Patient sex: F
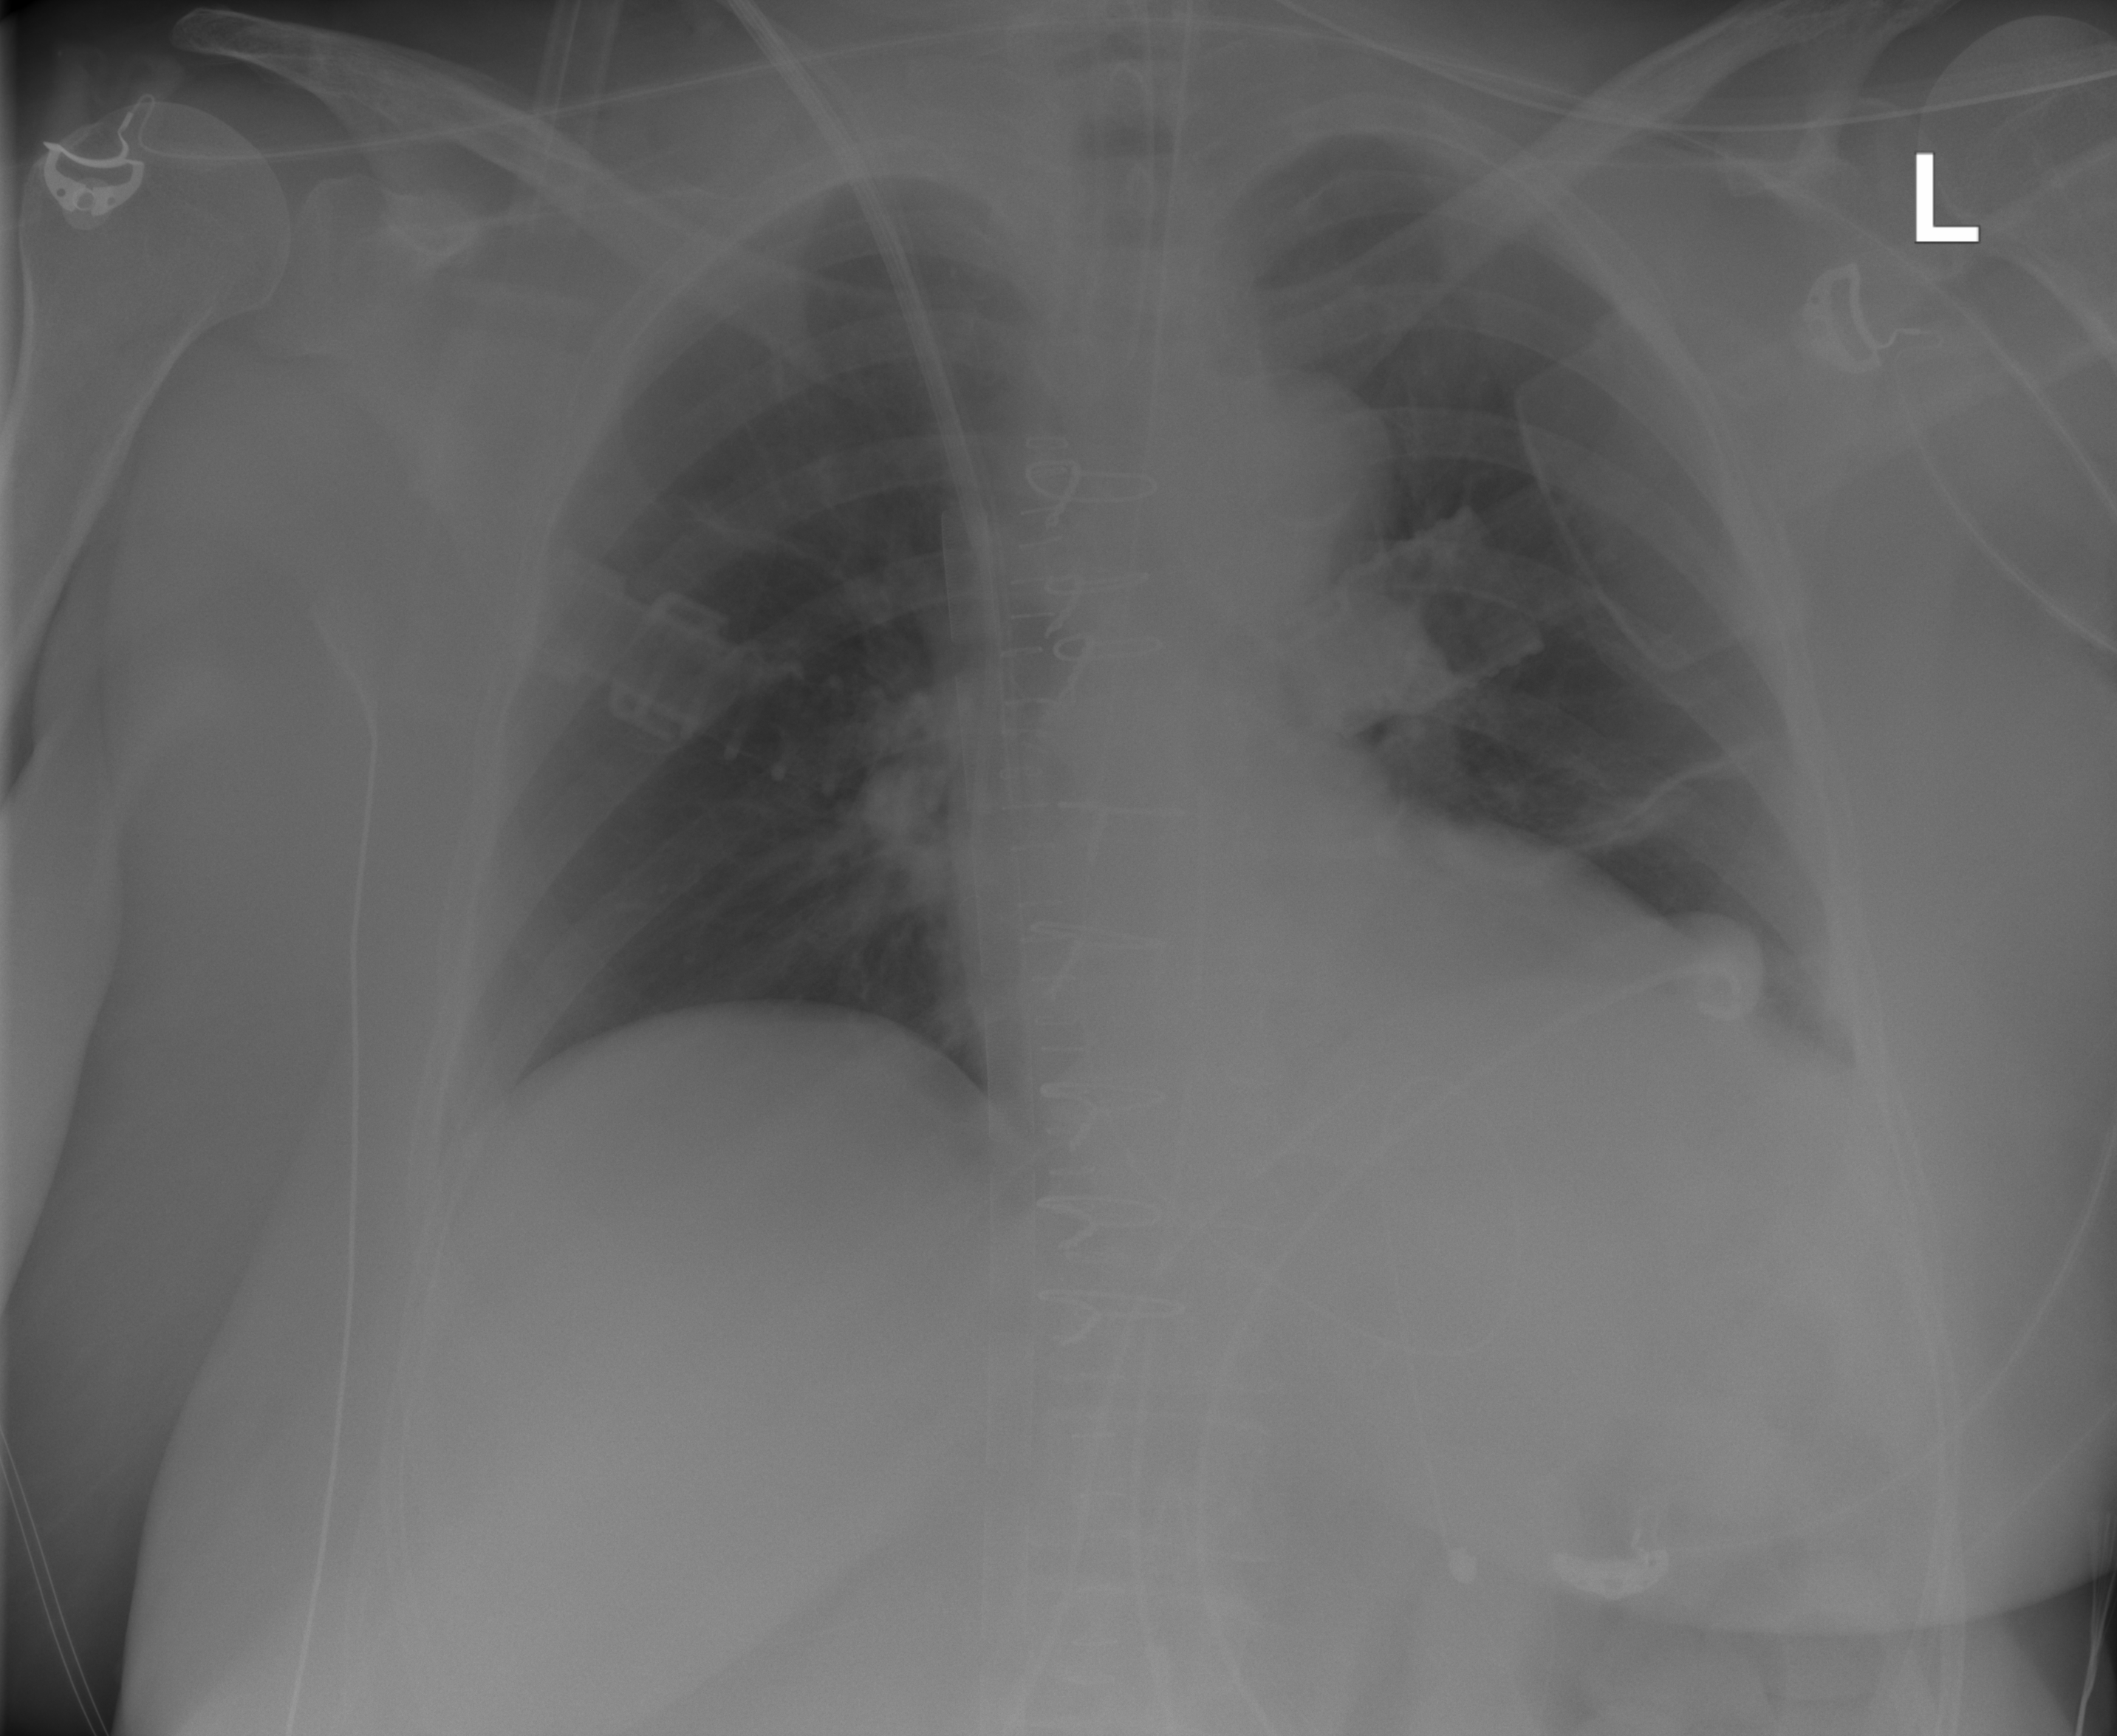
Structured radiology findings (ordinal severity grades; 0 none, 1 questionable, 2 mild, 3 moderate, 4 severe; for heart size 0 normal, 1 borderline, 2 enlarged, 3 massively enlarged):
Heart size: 0
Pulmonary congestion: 2
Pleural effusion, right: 0
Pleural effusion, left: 0
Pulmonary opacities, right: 0
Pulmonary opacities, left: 0
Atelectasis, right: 0
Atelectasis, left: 2